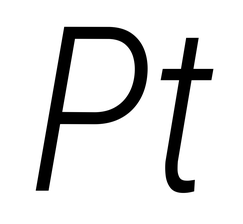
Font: Roboto-Italic_Condensed_Light_Italic